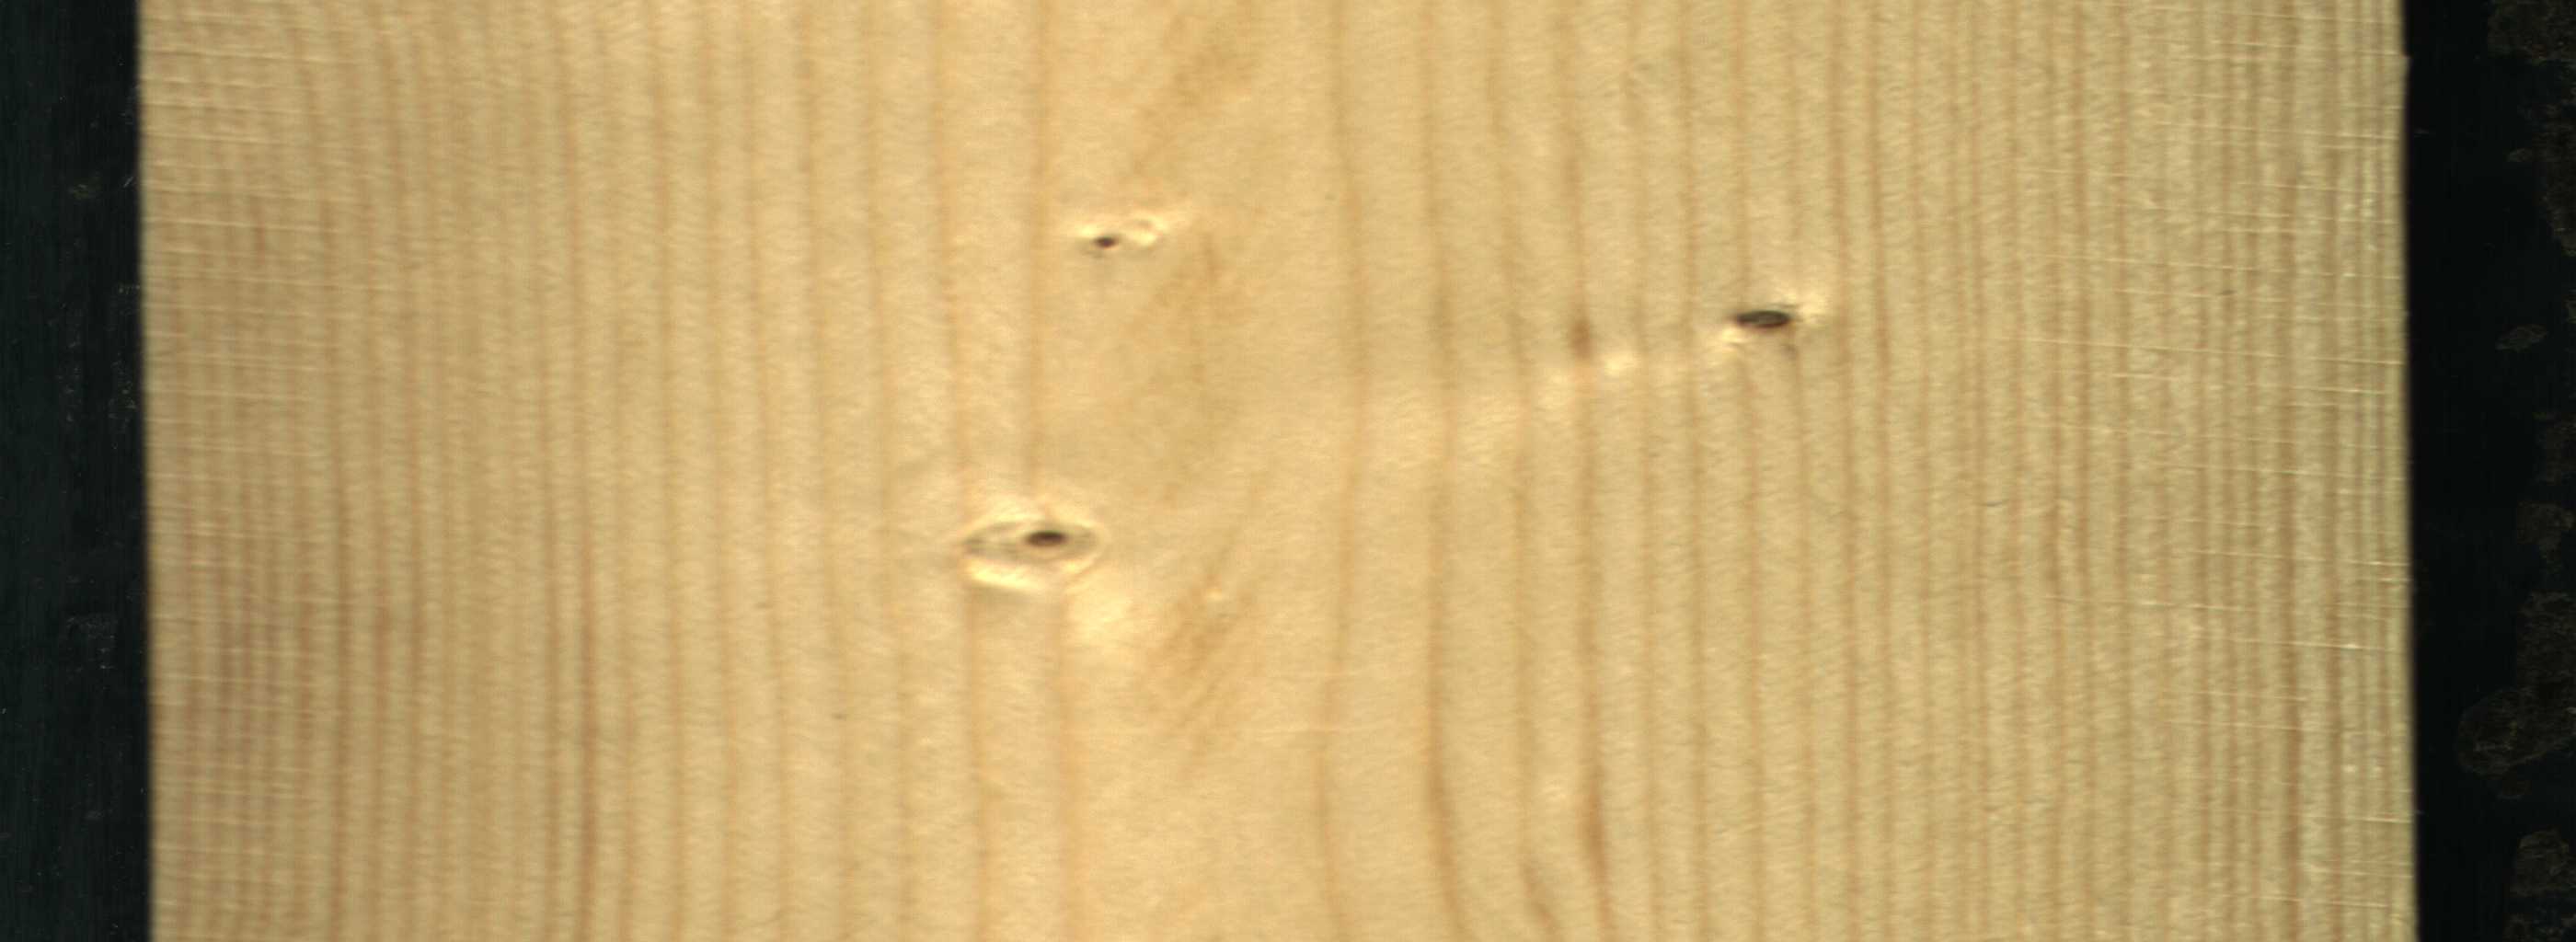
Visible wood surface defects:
Live_Knot
Live_Knot
Live_Knot